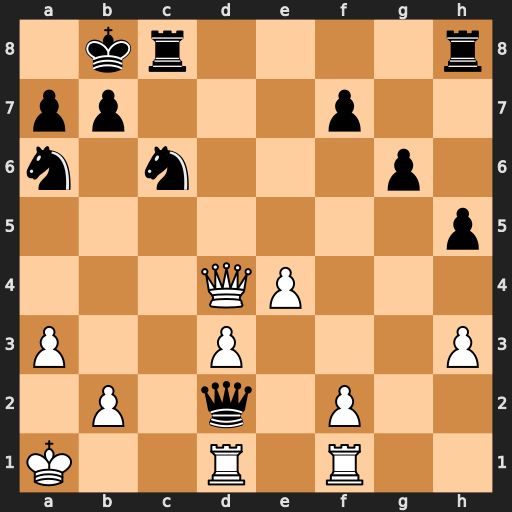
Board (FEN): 1kr4r/pp3p2/n1n3p1/7p/3QP3/P2P3P/1P1q1P2/K2R1R2
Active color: w
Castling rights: -
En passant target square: -
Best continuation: Qd6+ Rc7 Rxd2